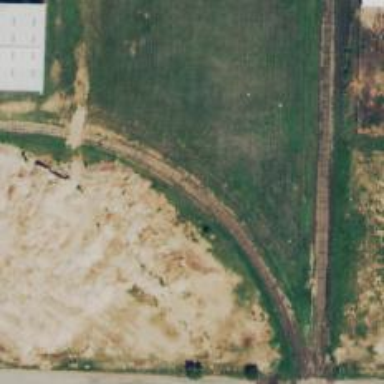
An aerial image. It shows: Railway spur service.